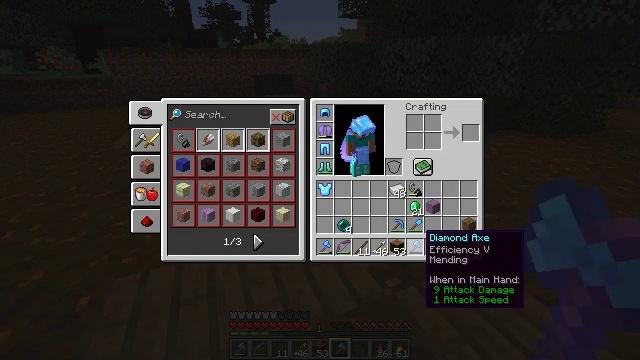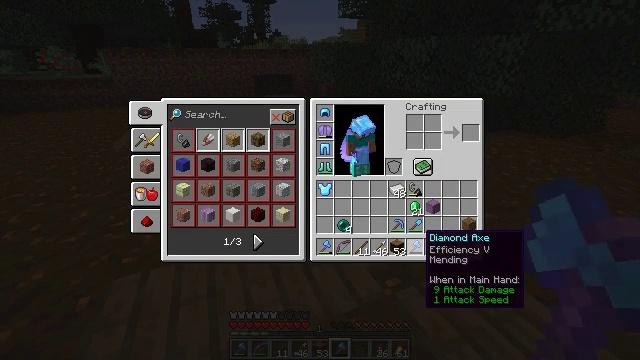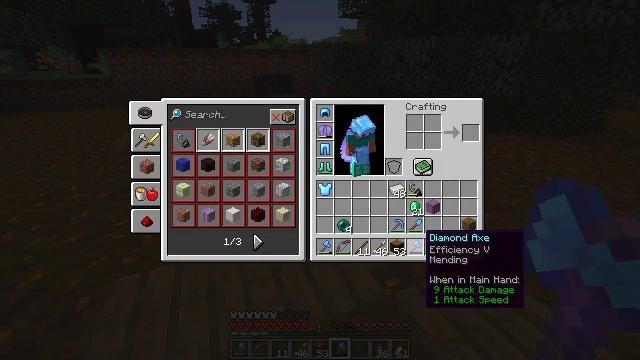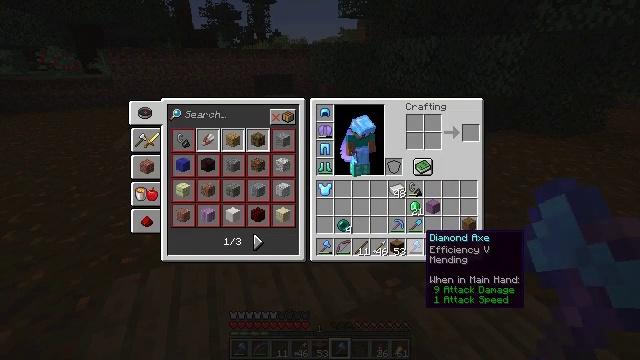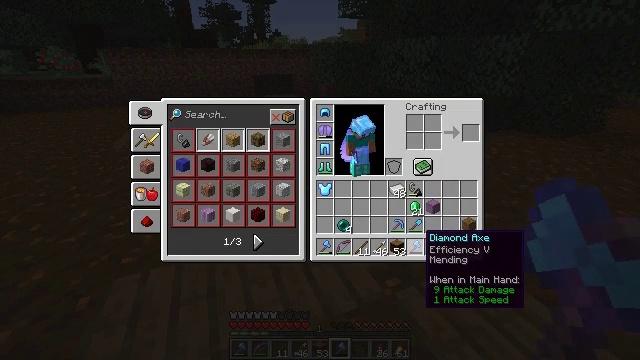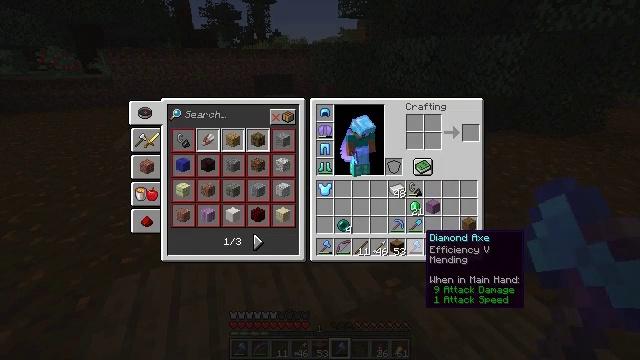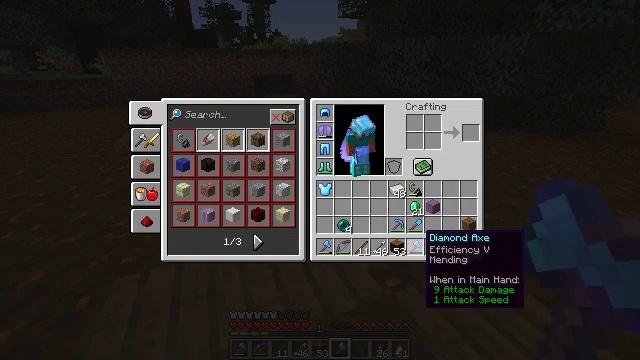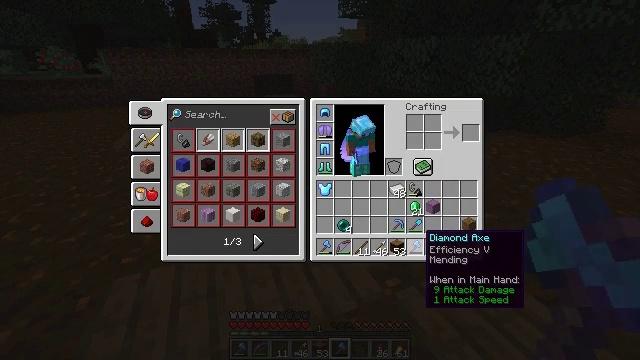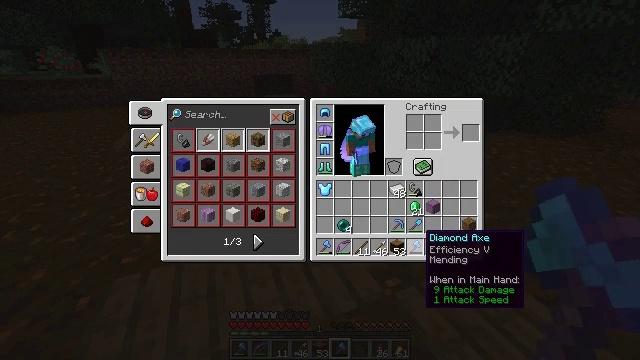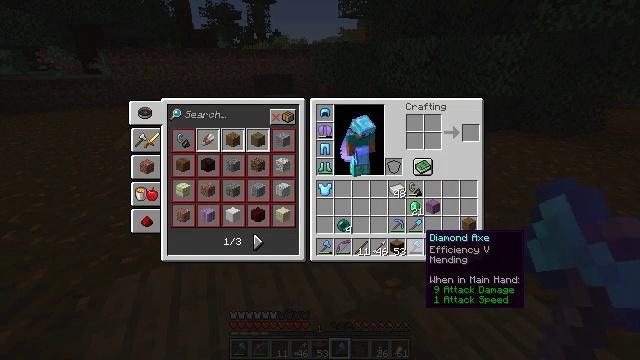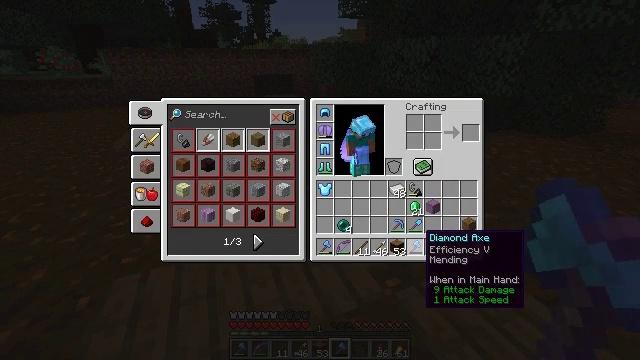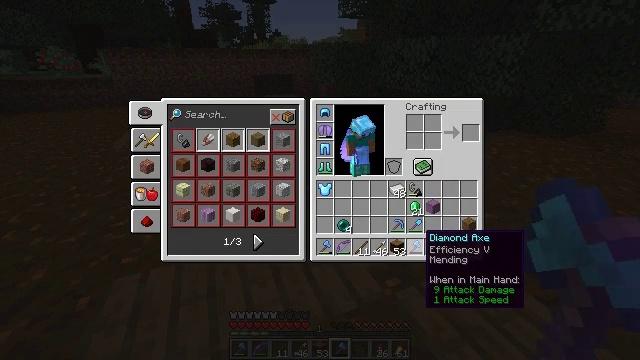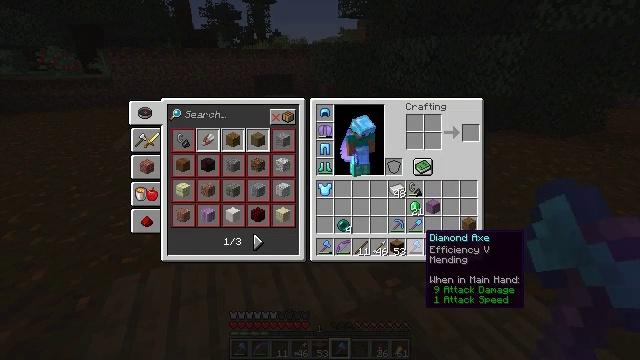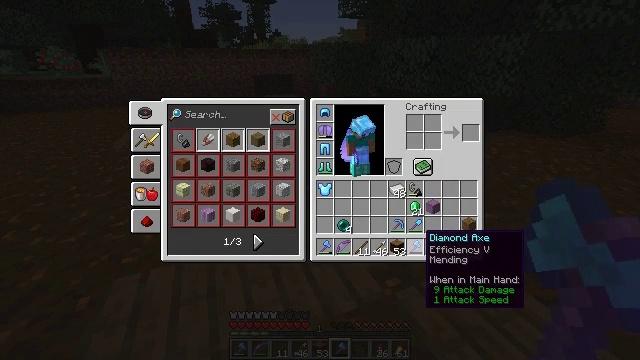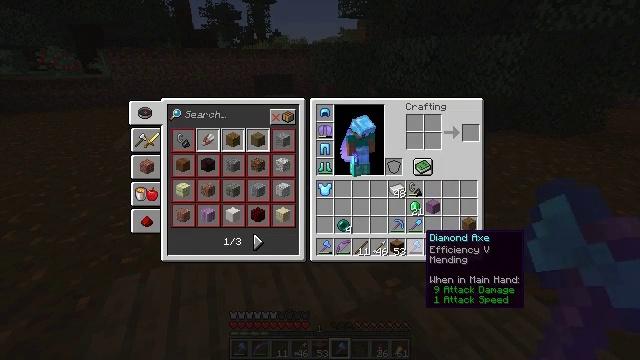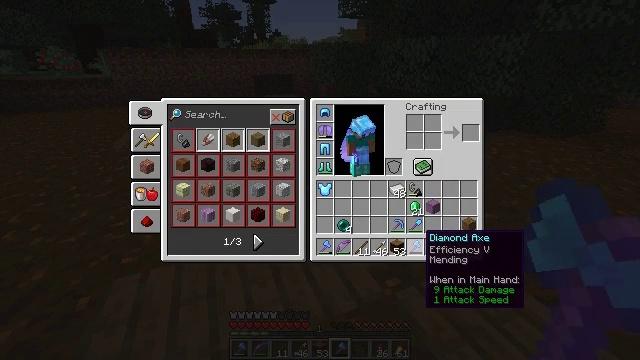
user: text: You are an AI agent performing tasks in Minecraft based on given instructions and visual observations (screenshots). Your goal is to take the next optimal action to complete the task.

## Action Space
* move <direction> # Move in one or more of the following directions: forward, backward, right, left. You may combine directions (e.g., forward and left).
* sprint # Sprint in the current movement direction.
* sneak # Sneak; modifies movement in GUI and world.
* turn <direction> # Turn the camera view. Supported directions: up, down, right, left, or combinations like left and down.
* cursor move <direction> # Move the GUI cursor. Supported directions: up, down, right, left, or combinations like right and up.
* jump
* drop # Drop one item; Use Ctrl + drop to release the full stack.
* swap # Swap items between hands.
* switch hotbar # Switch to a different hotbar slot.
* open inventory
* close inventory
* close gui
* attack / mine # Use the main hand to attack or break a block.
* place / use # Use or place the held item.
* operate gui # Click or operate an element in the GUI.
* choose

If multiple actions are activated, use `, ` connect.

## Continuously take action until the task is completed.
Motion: motion action
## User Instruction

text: Remove a diamond axe from the inventory.
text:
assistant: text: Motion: no_op
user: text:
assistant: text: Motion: no_op
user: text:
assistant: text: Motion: no_op
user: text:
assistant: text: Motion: no_op
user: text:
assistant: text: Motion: no_op
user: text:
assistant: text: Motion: no_op
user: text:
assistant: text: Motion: no_op
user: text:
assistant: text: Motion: no_op
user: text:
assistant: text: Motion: no_op
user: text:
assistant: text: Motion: no_op
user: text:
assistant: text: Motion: no_op
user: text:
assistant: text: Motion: no_op
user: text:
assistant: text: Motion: no_op
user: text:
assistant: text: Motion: no_op
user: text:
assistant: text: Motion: no_op
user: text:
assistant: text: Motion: no_op
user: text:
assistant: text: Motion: no_op
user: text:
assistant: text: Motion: no_op
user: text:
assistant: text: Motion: no_op
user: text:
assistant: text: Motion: no_op
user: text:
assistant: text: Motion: no_op
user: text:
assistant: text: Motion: no_op
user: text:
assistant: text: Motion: no_op
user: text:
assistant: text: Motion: no_op
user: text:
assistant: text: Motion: no_op
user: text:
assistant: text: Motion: no_op
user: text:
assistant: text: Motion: no_op
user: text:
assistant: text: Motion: no_op
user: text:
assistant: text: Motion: no_op
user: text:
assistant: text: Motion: no_op